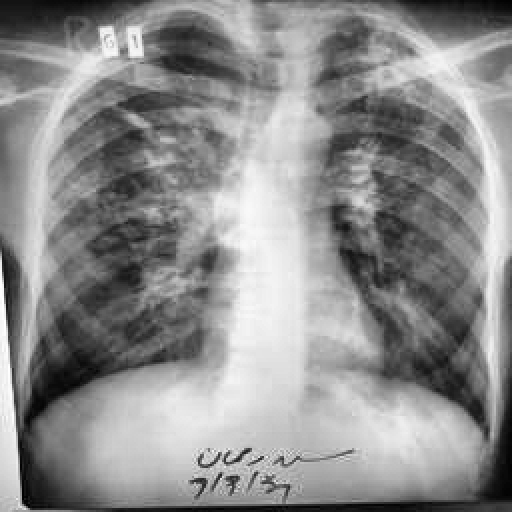
Finding: TUBERCULOSIS